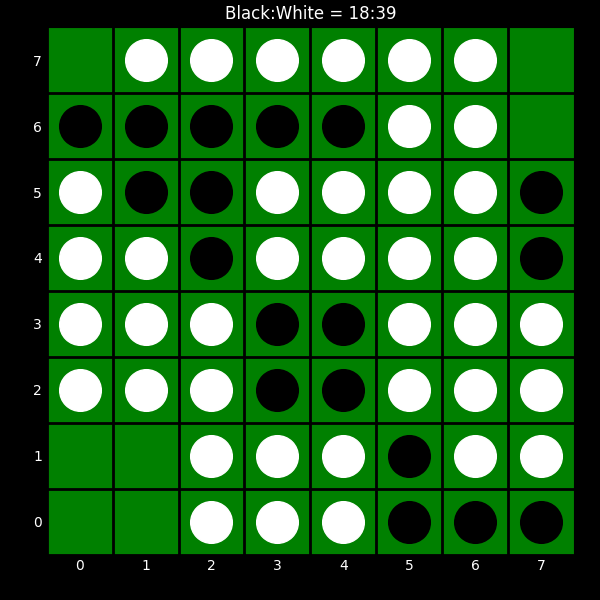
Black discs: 18
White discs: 39